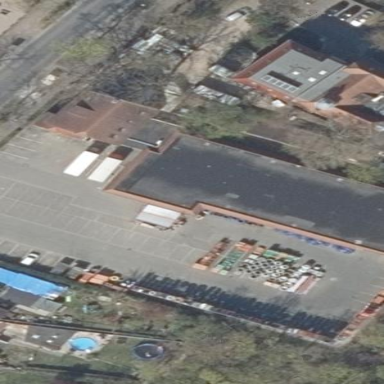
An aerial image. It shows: Commercial building housing trade shop.